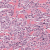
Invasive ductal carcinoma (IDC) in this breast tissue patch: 1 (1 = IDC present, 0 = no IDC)